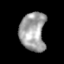
Tissue: lung
Cell type: Myeloid cells
Senescence score: 0.5404
Nuclear area (px): 968
Mean DAPI intensity: 160.277